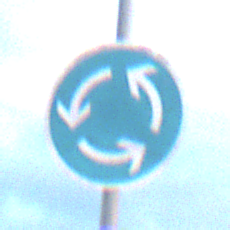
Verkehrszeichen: Kreisverkehr
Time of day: SunriseSunset
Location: Outdoor (Nature)
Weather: PartlyCloudy
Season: NotSpecified
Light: Natural